Interaction volume radius: 10 \u00c5
Interaction volume height: 25 \u00c5
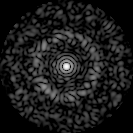
Disorder parameter: 0.8312